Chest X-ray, AP view. Patient: 68 years old, sex F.
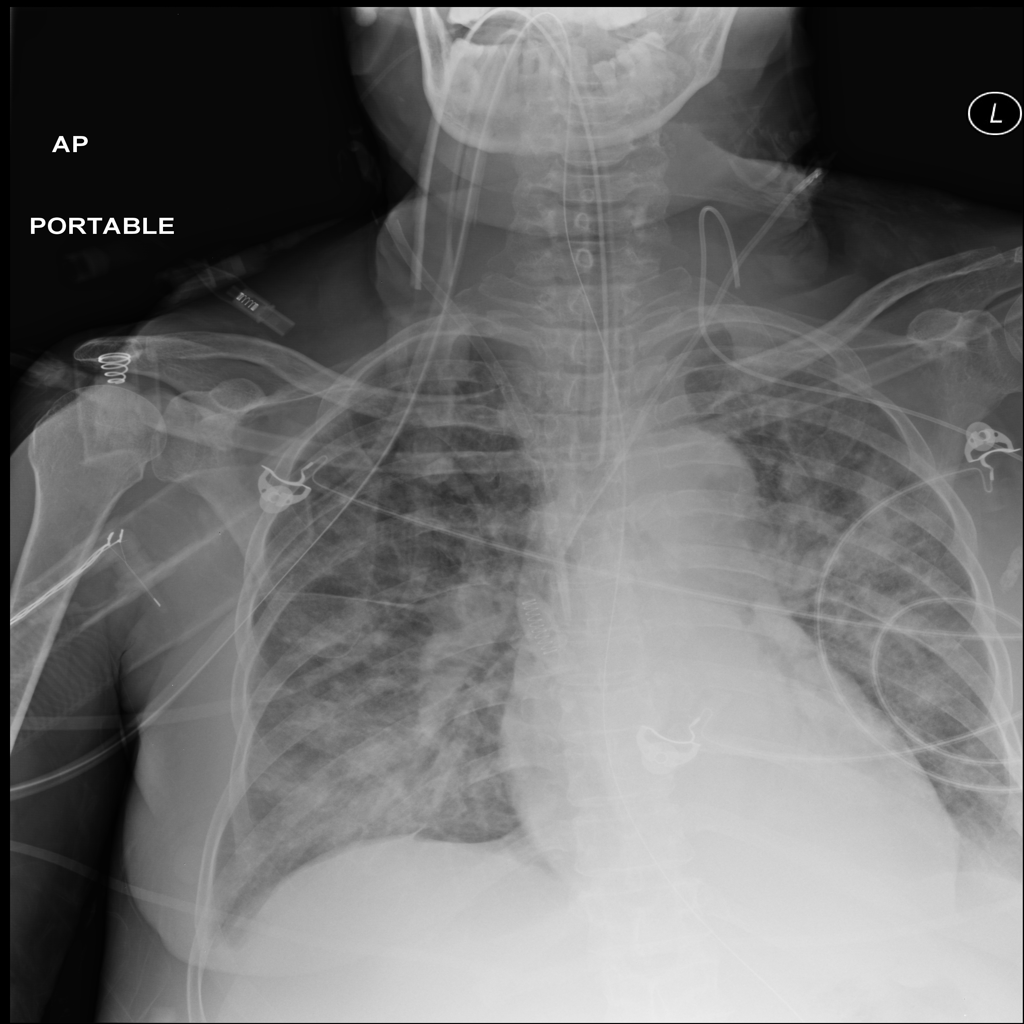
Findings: Infiltration